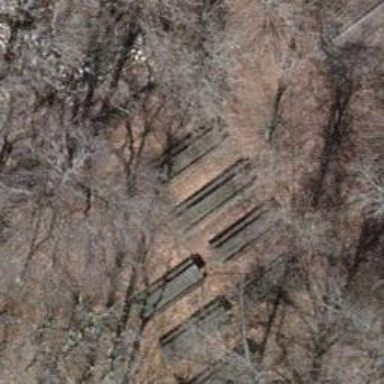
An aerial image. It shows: Picnic table located in leisure land area.